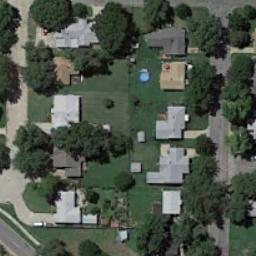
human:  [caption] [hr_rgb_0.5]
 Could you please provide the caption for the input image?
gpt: There are many houses in the medium - sized residential area .

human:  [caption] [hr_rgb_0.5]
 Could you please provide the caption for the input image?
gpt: The medium residential is on the grass next to some trees and road .

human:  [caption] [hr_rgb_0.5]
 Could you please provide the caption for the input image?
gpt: Many trees are in medium residential area .

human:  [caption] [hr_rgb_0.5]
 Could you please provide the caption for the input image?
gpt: The medium residential area has some neatly arranged houses and trees on the grass .

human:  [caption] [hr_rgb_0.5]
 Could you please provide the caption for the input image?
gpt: There are some white buildings and green trees on the medium residential area .